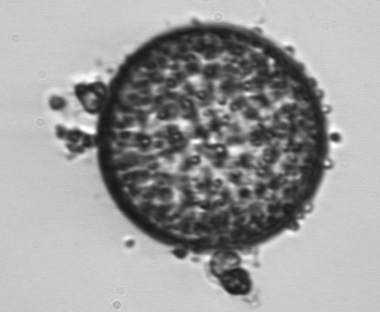
Label: Coscinodiscus